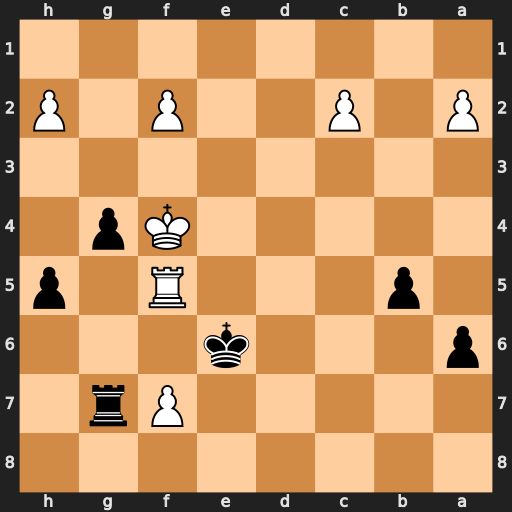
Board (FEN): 8/5Pr1/p3k3/1p3R1p/5Kp1/8/P1P2P1P/8
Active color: b
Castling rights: -
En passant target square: -
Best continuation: Rxf7 Rxf7 Kxf7 f3 gxf3